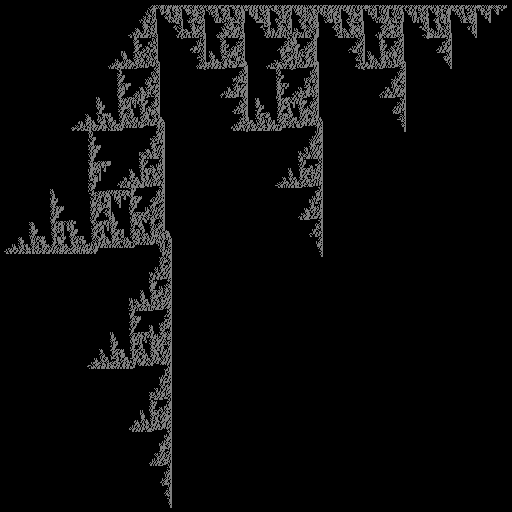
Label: binary